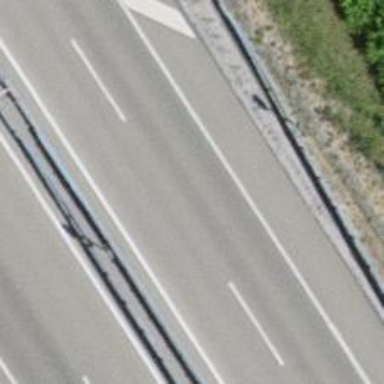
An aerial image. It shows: Asphalt motorway.